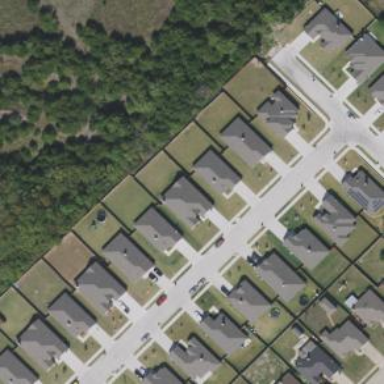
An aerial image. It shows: Residential area with individual plots.